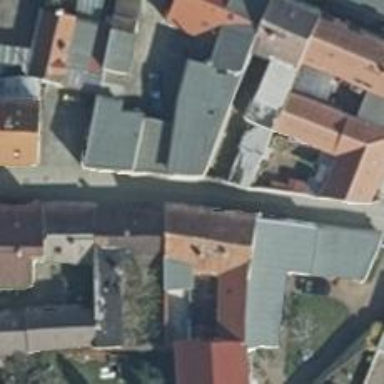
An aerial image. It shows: Living street.